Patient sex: M
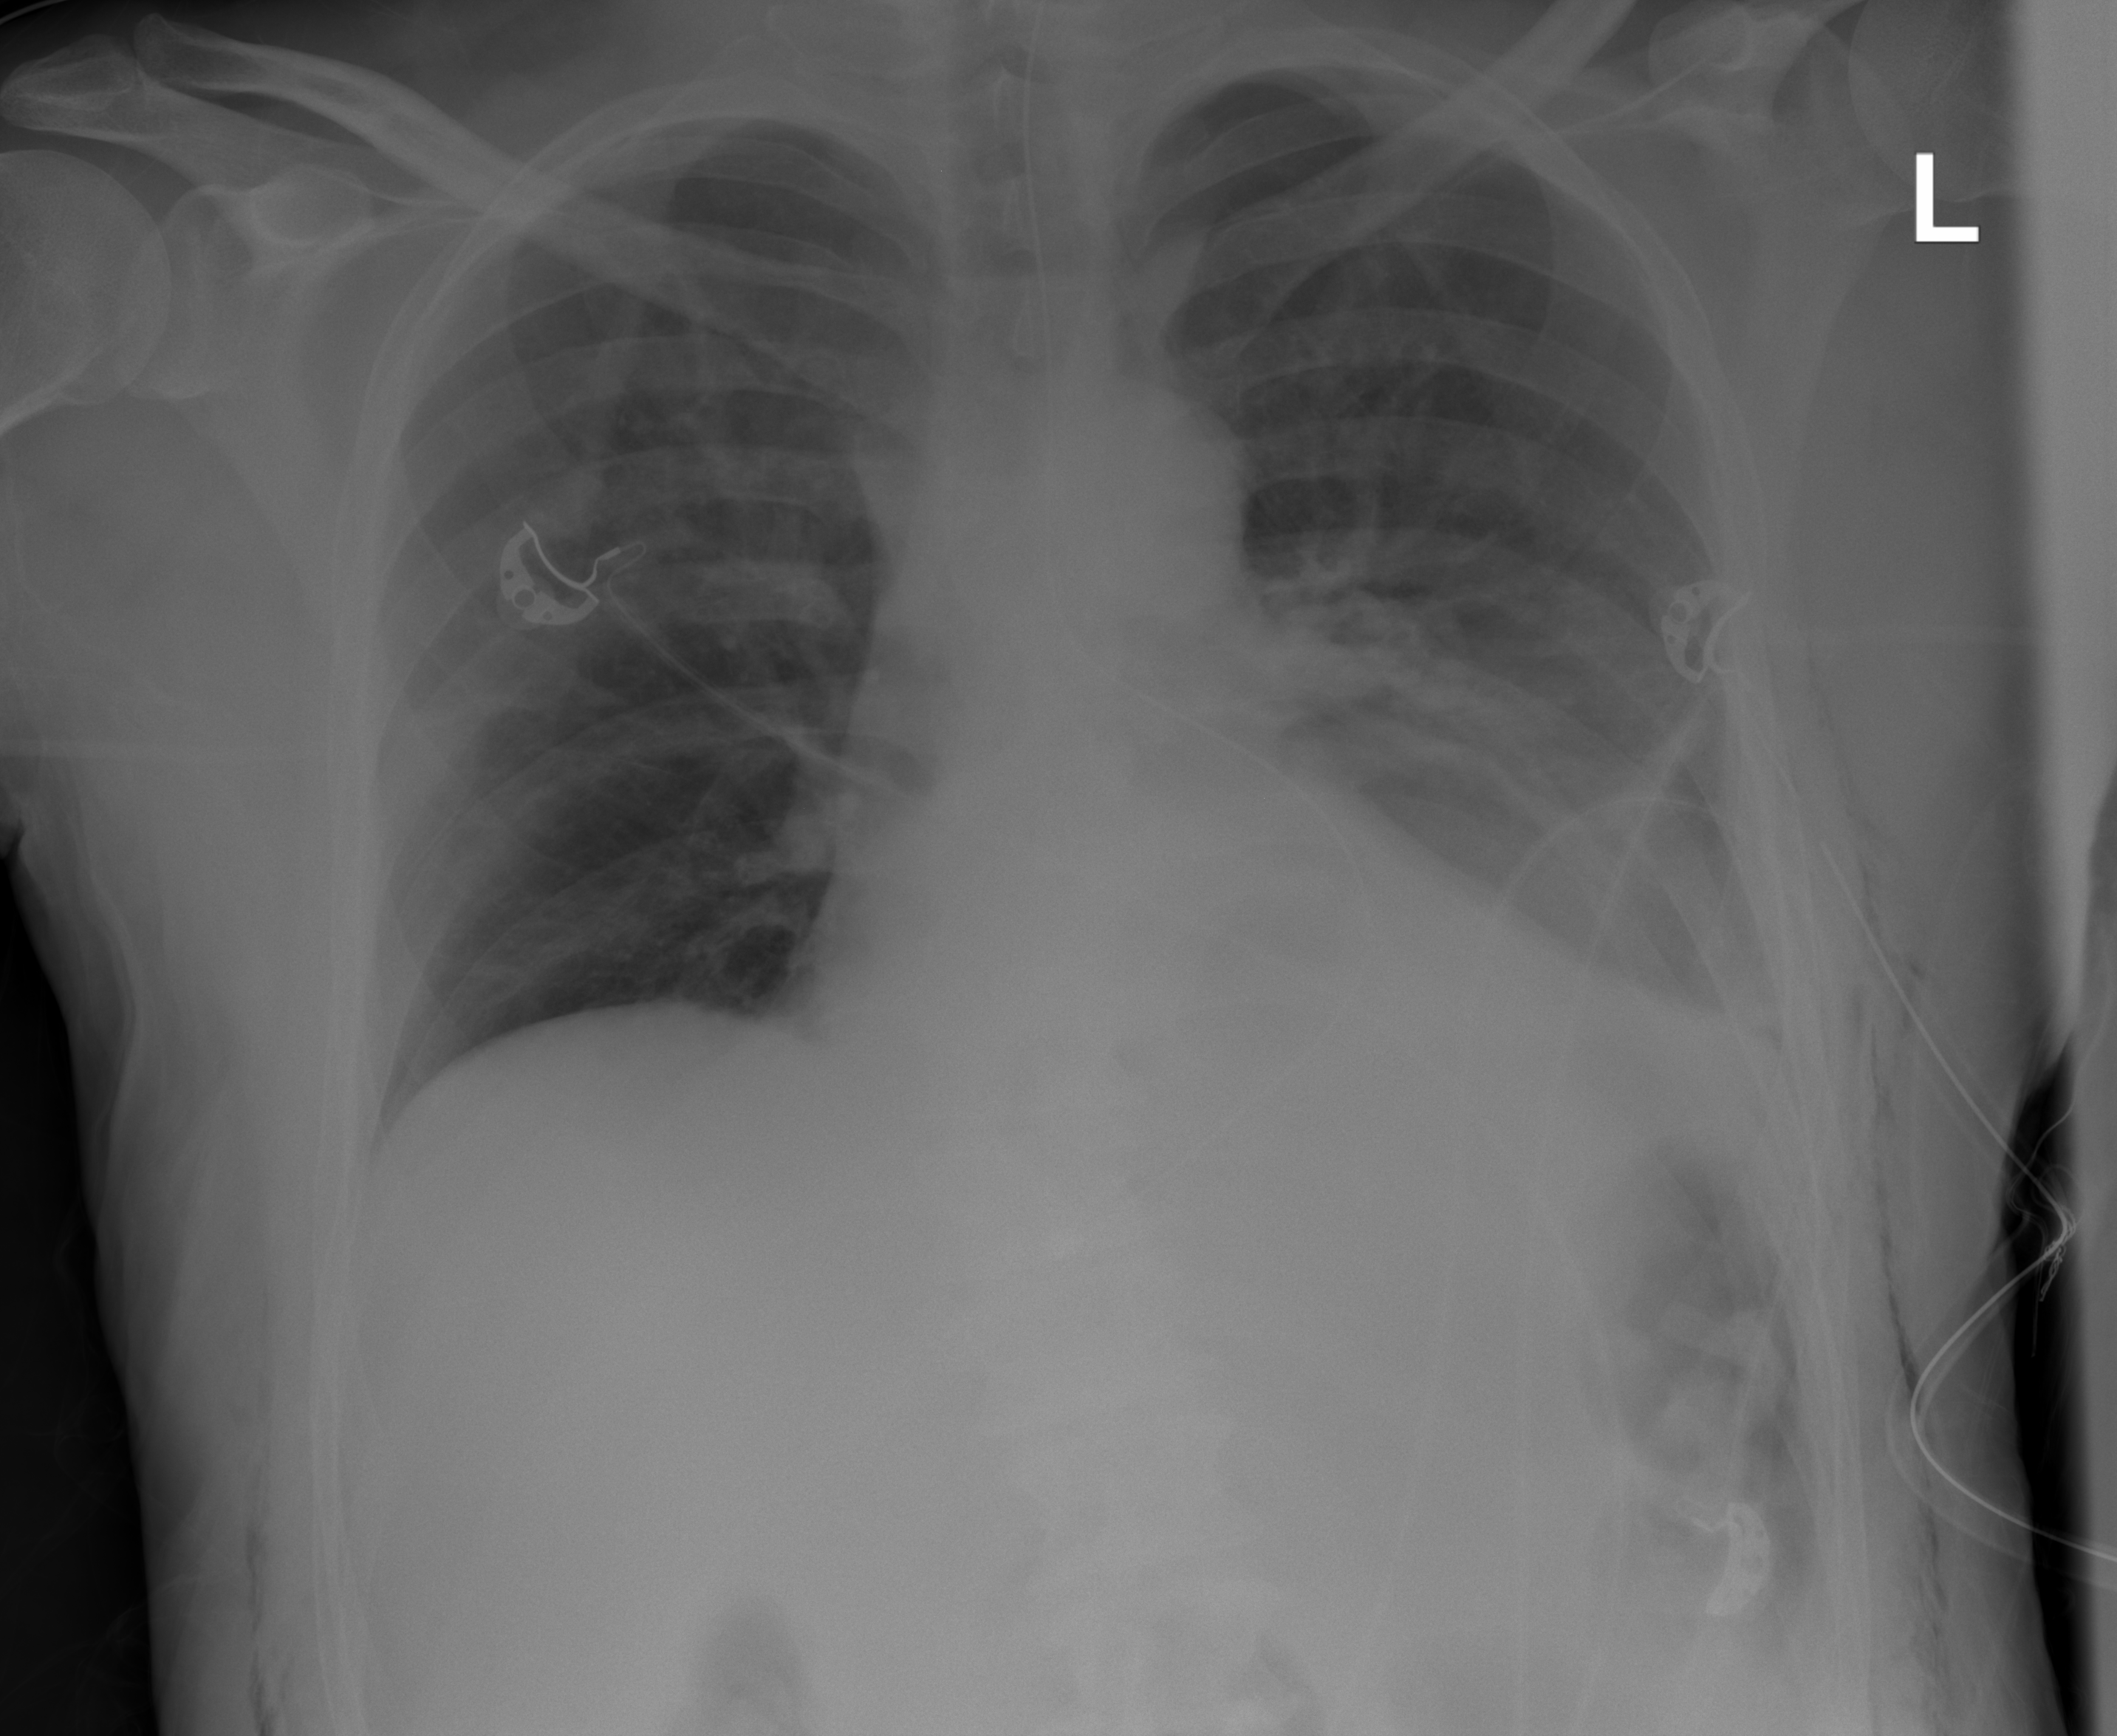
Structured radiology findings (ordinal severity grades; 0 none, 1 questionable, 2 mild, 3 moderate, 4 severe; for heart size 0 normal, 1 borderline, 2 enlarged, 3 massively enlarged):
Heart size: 0
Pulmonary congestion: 0
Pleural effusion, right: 0
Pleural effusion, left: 3
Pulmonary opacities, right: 0
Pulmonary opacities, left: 0
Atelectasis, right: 0
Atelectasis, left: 2